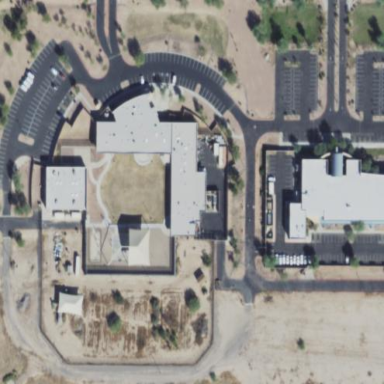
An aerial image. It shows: Prison.